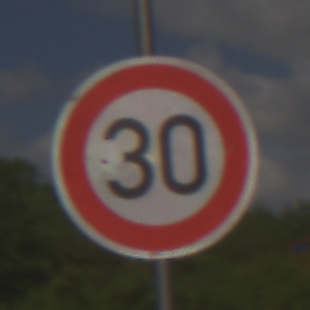
Verkehrszeichen: Geschwindigkeit30
Umgebung: Outdoor, RoadRail
Tageszeit: Midday
Wetter: PartlyCloudy
Licht: Natural
Jahreszeit: NotSpecified
Kontrast: HighContrast